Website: home-depot
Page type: review-order
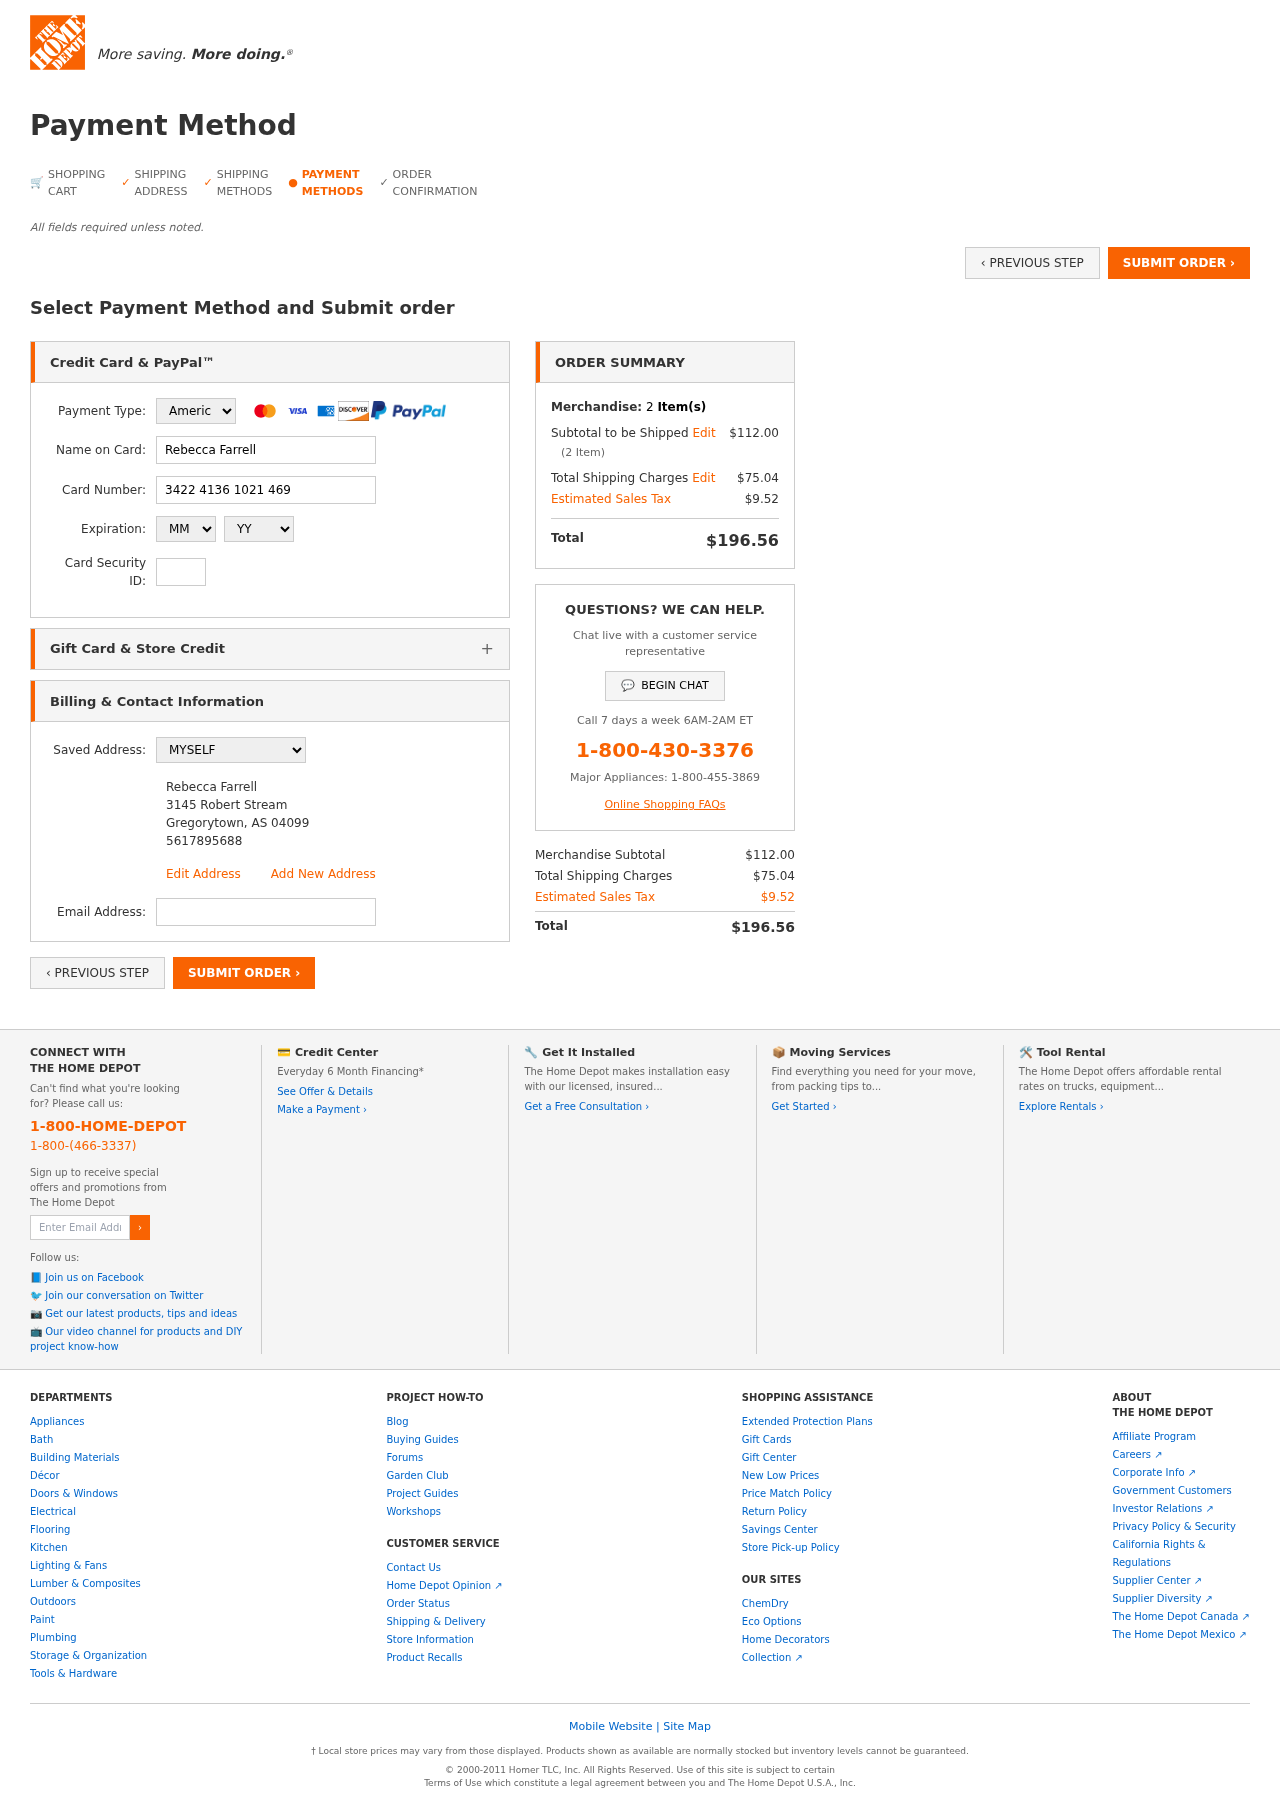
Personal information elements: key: PII_CARD_CVV
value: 1328
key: PII_CARD_EXPIRY_MONTH
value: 02
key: PII_CARD_EXPIRY_YEAR
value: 27
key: PII_CARD_NUMBER
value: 3422 4136 1021 469
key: PII_CARD_TYPE
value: American Express
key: PII_EMAIL
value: rebecca_farrell@hotmail.com
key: PII_FULLNAME
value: Rebecca Farrell
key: PII_FULLNAME2
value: Rebecca Farrell
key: PII_STREET2
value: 3145 Robert Stream
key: PII_CITY2
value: Gregorytown
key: PII_STATE_ABBR2
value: AS
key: PII_POSTCODE2
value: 04099
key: PII_PHONE2
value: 5617895688
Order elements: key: ORDER_NUM_ITEMS
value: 2
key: ORDER_SUBTOTAL
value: $112.00
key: ORDER_NUM_ITEMS2
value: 2
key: ORDER_SHIPPING_COST
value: $75.04
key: ORDER_TAX
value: $9.52
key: ORDER_TOTAL
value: $196.56
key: ORDER_SUBTOTAL2
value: $112.00
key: ORDER_SHIPPING_COST2
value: $75.04
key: ORDER_TAX2
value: $9.52
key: ORDER_TOTAL2
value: $196.56